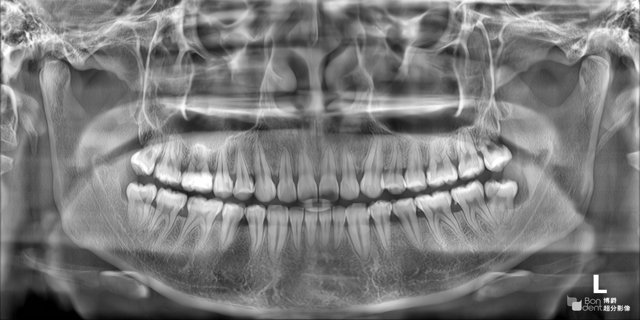
adult